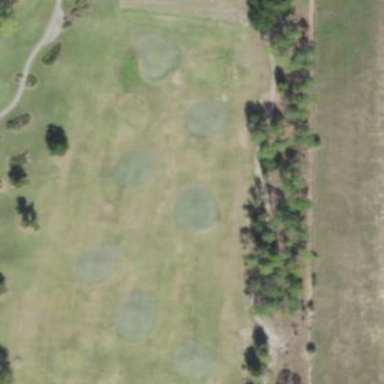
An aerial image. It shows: Driving range for golf on grass.